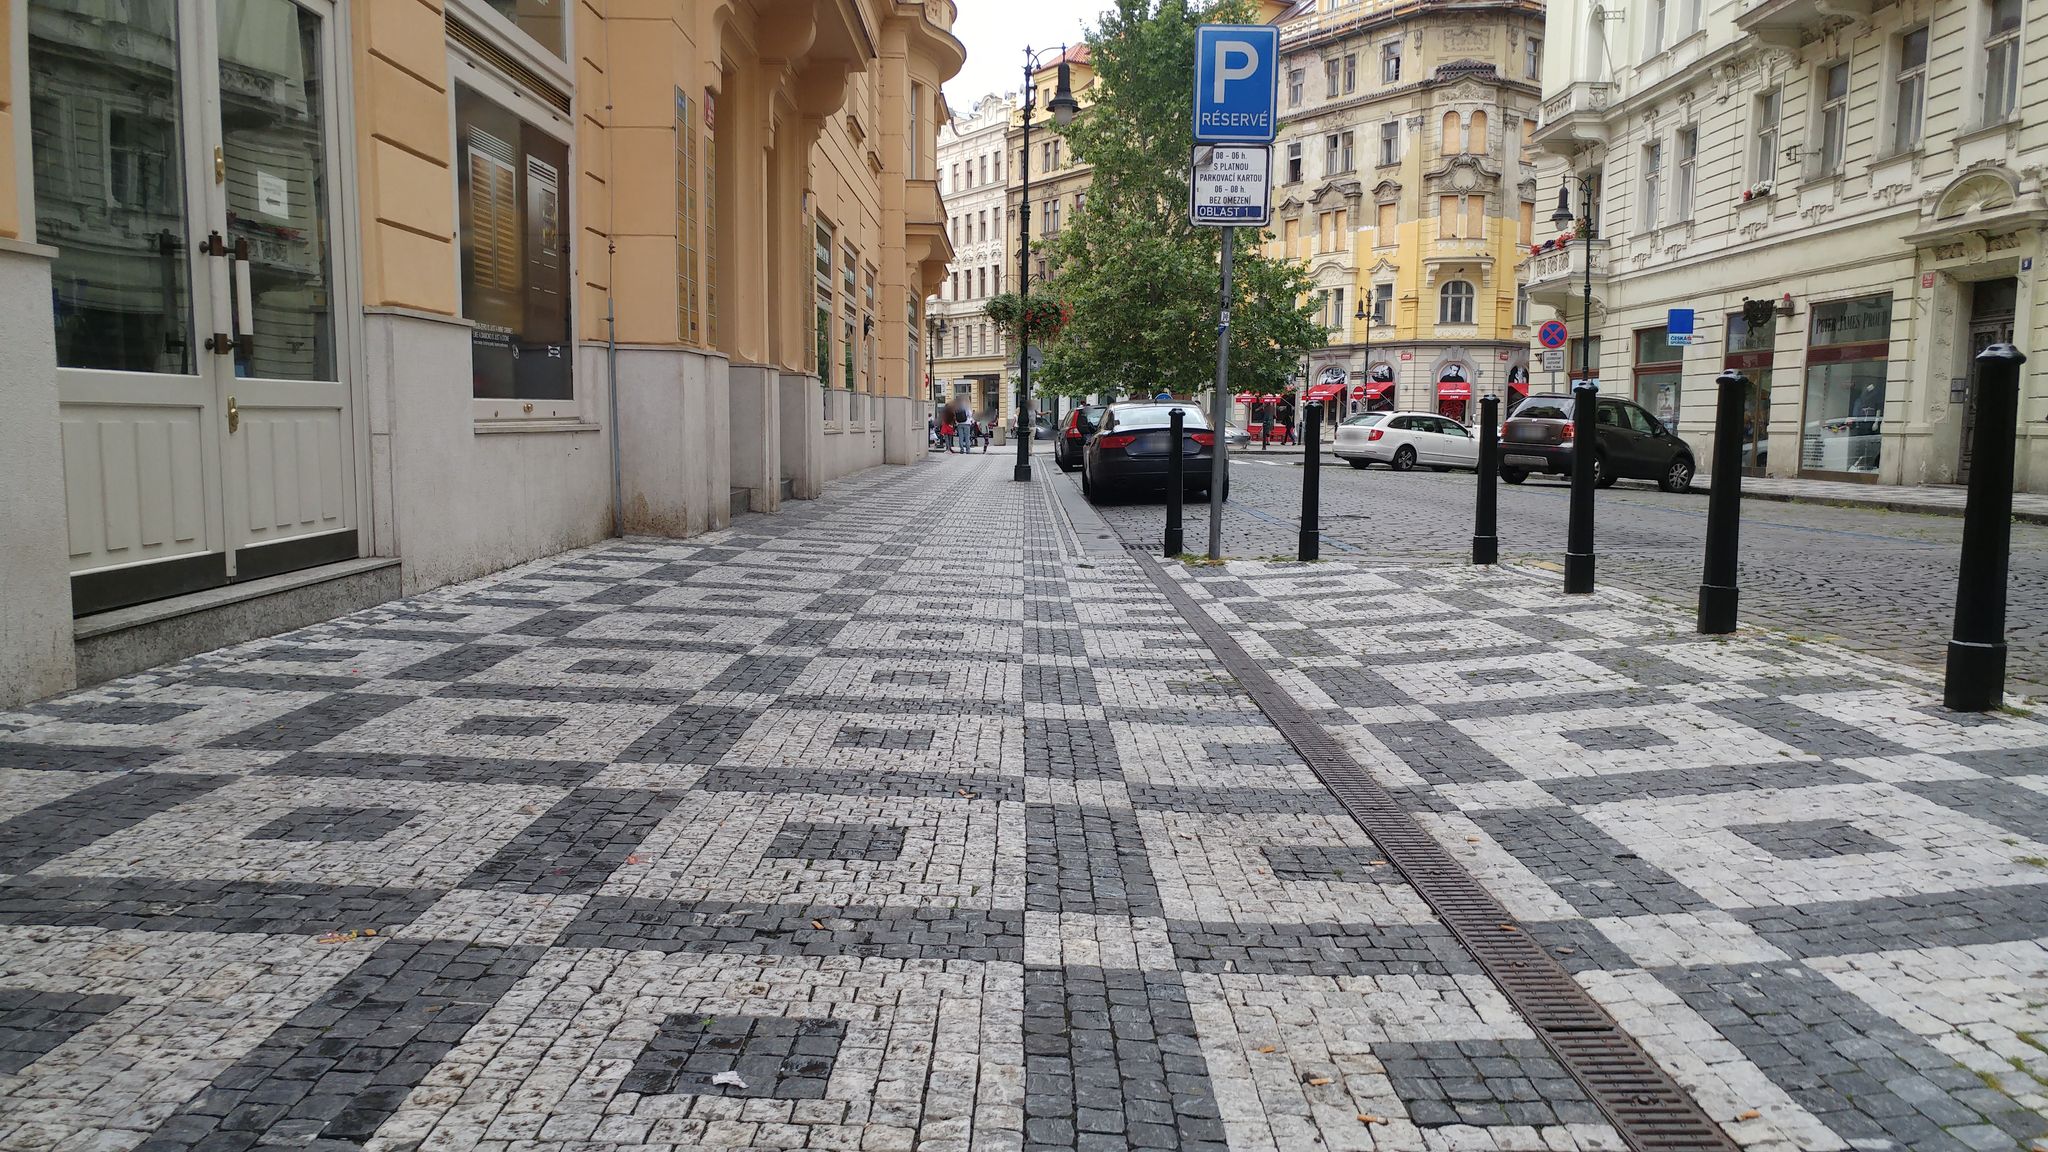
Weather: clear
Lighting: day
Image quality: good
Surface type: walking surface
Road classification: footway
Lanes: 1
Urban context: urban centre
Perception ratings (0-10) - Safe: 7.17, Lively: 8.96, Beautiful: 3.09, Boring: 4.02, Depressing: 1.96, Wealthy: 8.15